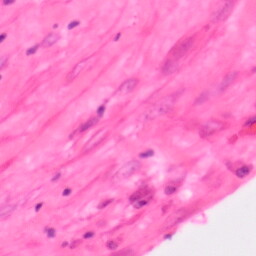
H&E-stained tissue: Colon